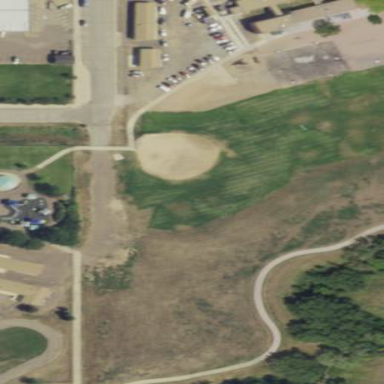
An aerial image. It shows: Baseball pitch for leisure land.